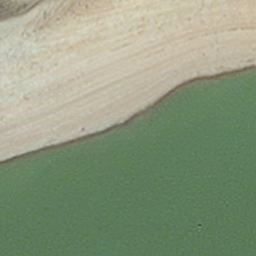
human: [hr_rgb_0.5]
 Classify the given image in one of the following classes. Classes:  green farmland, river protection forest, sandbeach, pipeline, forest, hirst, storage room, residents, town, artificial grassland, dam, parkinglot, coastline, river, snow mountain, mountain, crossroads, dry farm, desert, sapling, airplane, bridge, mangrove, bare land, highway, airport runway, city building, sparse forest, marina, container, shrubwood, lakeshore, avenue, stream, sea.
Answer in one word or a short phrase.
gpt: hirst